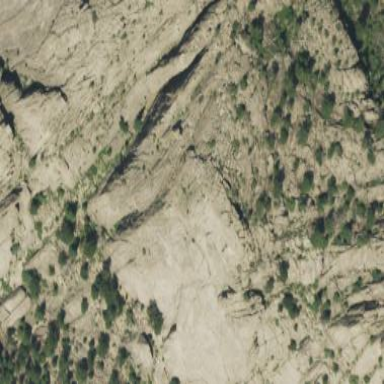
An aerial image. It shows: Crag for climbing on bare rock.